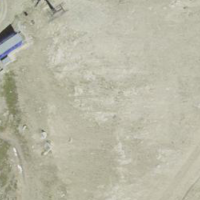
EUNIS habitat code: 48
Species observed at this site:
Bistorta vivipara
Saxifraga aizoides
Saxifraga oppositifolia